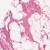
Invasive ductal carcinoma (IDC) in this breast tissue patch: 0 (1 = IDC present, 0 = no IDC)